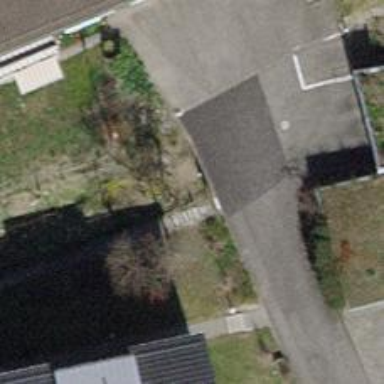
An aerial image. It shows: Road with steps.